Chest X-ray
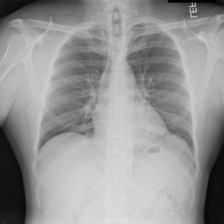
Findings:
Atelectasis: negative
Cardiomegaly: negative
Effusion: negative
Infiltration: negative
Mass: negative
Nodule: negative
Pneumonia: negative
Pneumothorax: negative
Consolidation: negative
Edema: negative
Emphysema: negative
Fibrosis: negative
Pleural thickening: negative
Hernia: negative